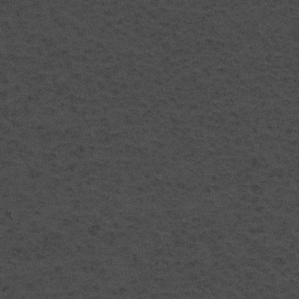
Label: frost